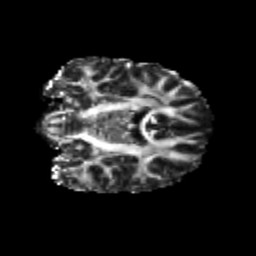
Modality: FA
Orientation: coronal
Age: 20
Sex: female
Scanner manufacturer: siemens
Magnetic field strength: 3 T
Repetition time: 3.5 s
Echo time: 0.104 s